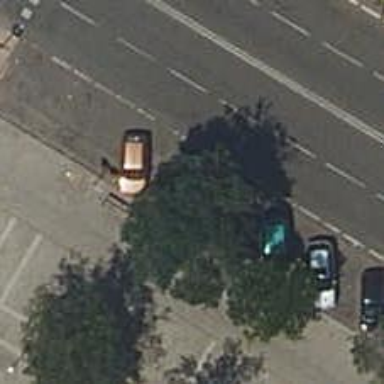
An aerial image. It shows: Taxi stand.